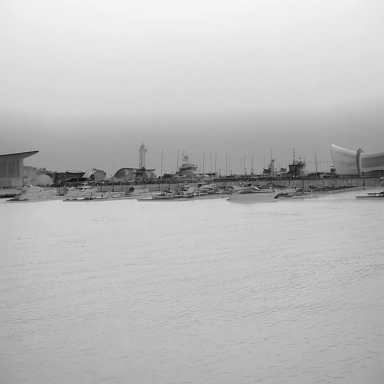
There are five canoes in the infrared image.